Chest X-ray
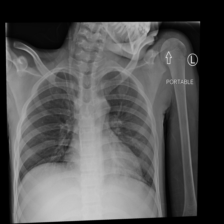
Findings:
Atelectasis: negative
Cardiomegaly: negative
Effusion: negative
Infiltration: negative
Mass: negative
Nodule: negative
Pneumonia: negative
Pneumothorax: negative
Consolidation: negative
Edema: negative
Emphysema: positive
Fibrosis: negative
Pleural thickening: negative
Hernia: negative